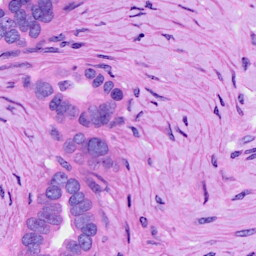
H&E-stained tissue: Ovarian